Interaction volume radius: 10 \u00c5
Interaction volume height: 20 \u00c5
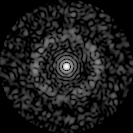
Disorder parameter: 0.8363